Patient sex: M
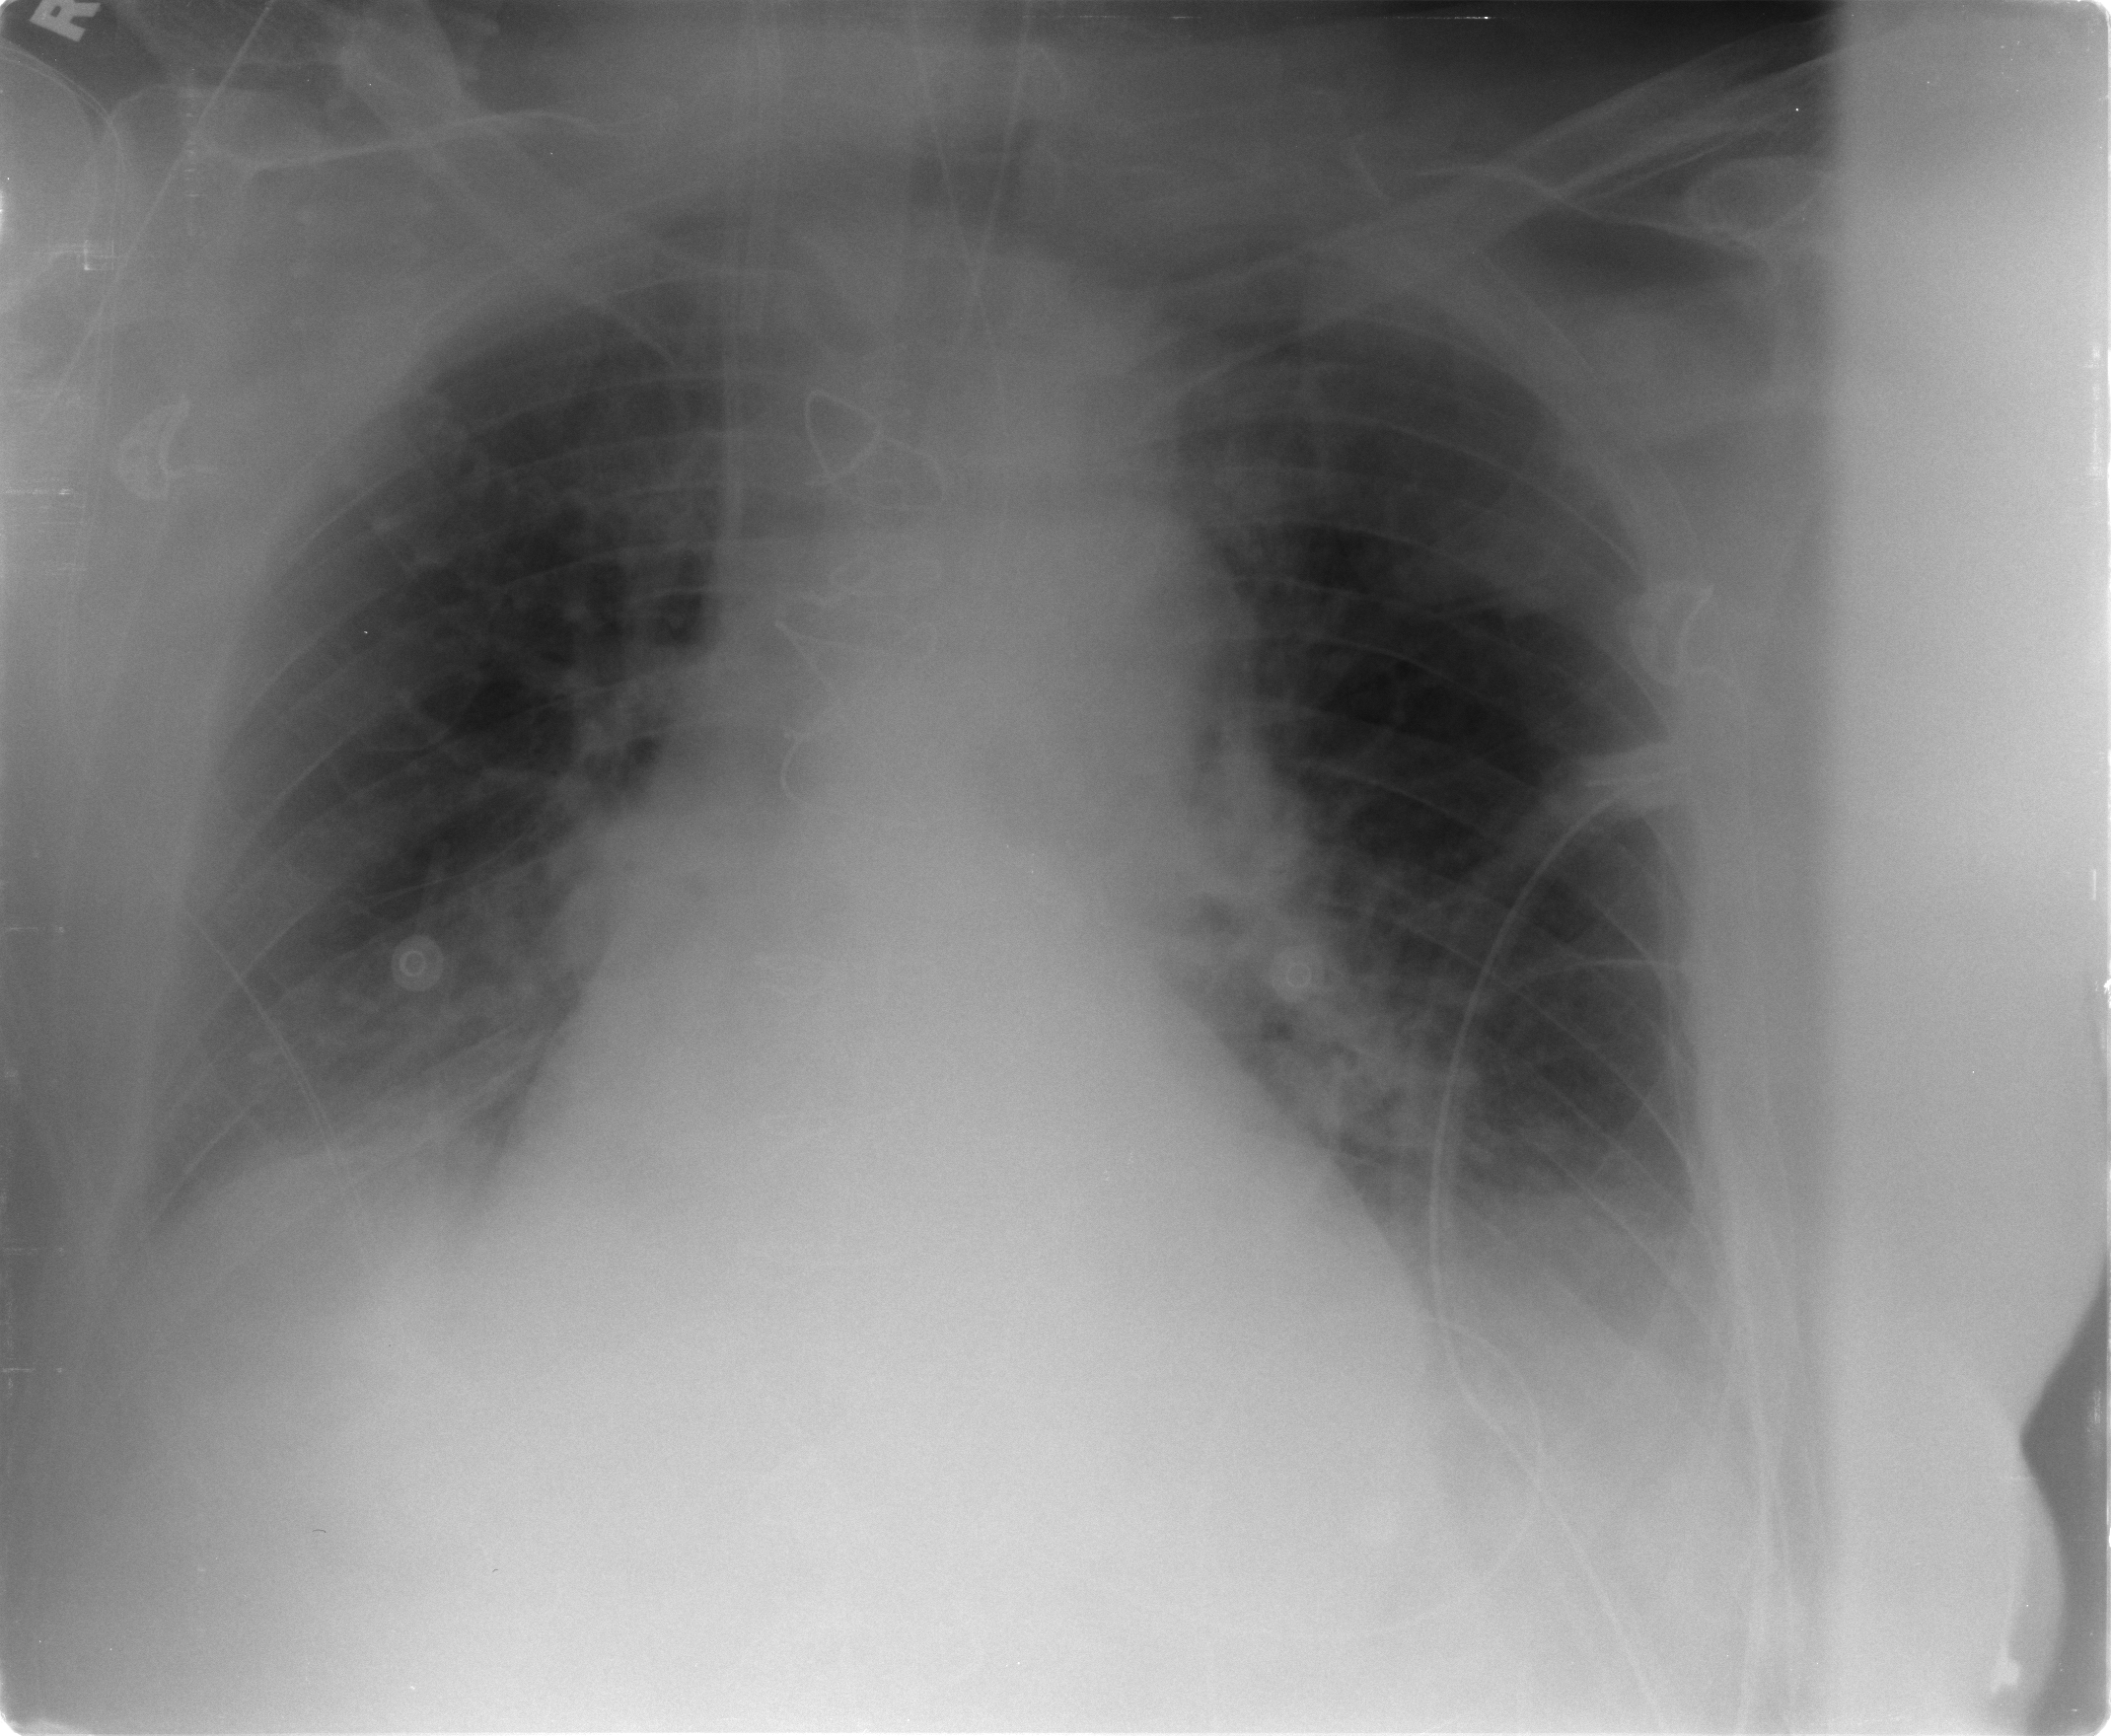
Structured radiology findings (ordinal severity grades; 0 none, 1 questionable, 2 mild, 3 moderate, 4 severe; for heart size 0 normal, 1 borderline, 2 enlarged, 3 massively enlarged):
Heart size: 1
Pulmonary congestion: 1
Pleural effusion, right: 1
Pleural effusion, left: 2
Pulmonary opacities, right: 0
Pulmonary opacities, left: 0
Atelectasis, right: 2
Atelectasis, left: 2